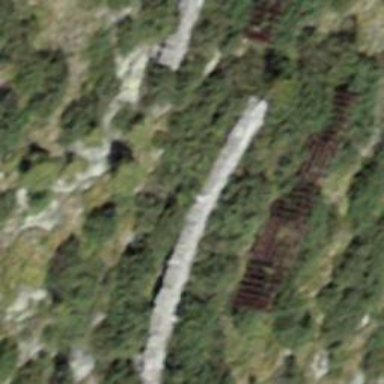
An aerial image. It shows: Snow fence that is man-made.